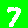
Digit: 7